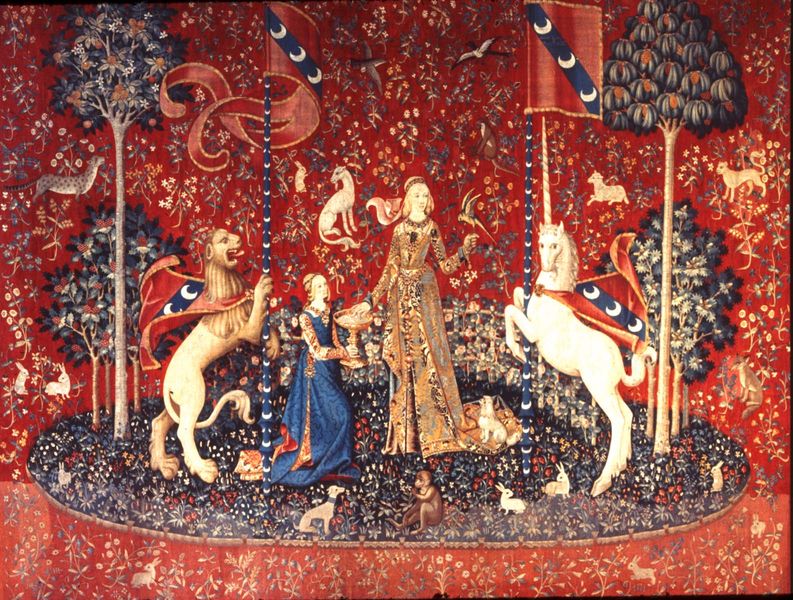
Titel: Die Dame mit dem Einhorn, la Dame à la Licorne; Die fünf Sinne
Institution: Paris, Musée de Cluny
Schlagwörter: baum, blau, gemälde, vogel, weiß, bäume, frauen, blumen, braun, frau, kleid, symbol, blüten, hund, rot, tiere, muster, ornament, teppich, vögel, gold, kelch, stoff, pflanzen, krone, pferd, affe, frucht, früchte, garten, hase, hasen, mähne, apfel, fahnen, fahne, flagge, figuren, wandteppich, floral, ornamente, verzierung, katze, paradies, mond, schaf, jungfrau, sichel, schimmel, wappen, kaninchen, mittelalter, fabelwesen, löwe, pokal, papagei, katzen, schafe, einhorn, leopard, affen, tiger, raubkatzen, papageien, elster, sichelmond, 1200, jan breugel, 1240, bäude